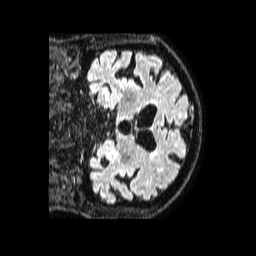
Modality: FLAIR
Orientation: coronal
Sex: female
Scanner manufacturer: philips
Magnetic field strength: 1.5 T
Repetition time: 4.8 s
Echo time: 0.3 s